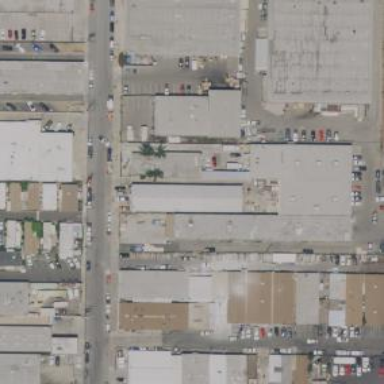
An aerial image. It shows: Industrial building.